Question: I'm stuck with a complex array vlookup formula.
Explanation:
- -
A simple goal, when a worker has a worksite write in his own line, import other columns via Vlookup. ( Easy )
But I'm trying to do something more: every worker have different type job
I want that the vlookup import a different column for every worker, base on the job type.
So, it's like the return columns have to be different for every worker ... (sound strange)
Any idea how to make this work?
here, a link to the example sheet:
<URL>

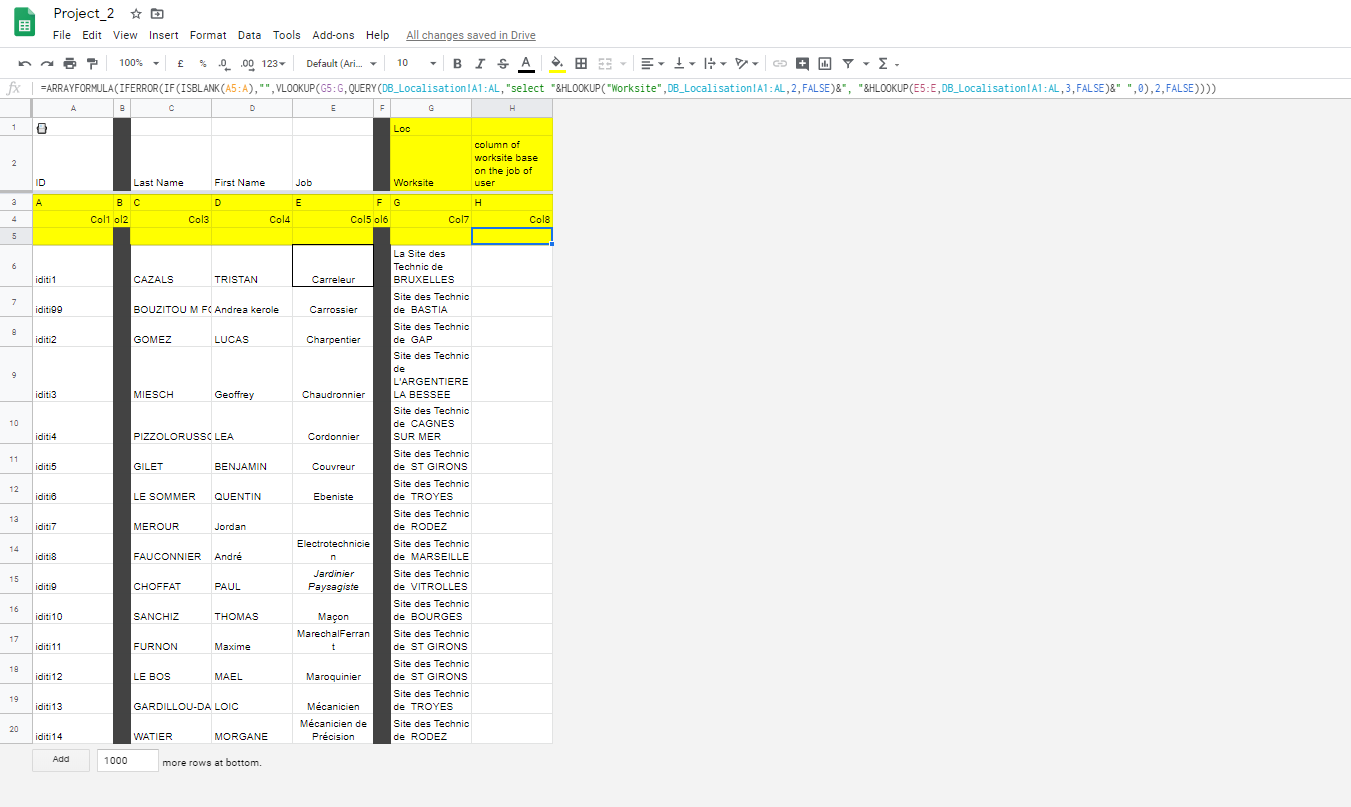
Answer: try:
'''
=ARRAYFORMULA(IFNA(VLOOKUP(A2:A, DB_Localisation!A2:AQ,
MATCH(E2:E, DB_Localisation!1:1, 0), 0)))
'''
<URL>
## spreadsheet demo